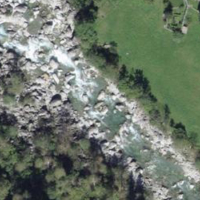
EUNIS habitat code: 47
Species observed at this site:
Salvia glutinosa